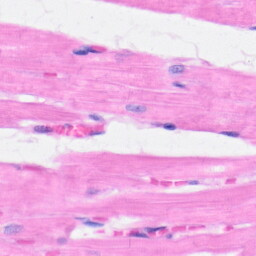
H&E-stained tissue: Heart